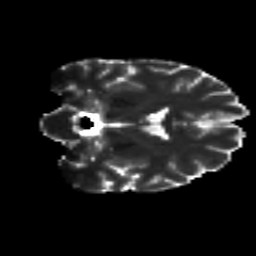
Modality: T2w
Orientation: coronal
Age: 26
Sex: female
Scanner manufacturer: siemens
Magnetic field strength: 3 T
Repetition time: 8.8 s
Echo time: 0.085 s